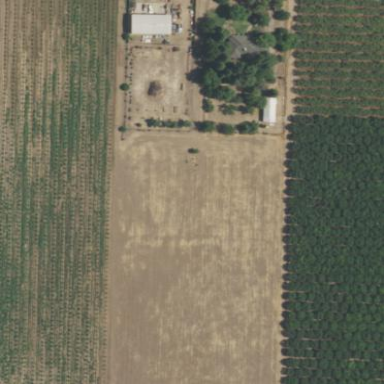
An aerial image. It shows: Farm area.